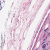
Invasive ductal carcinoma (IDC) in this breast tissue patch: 0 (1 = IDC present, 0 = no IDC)